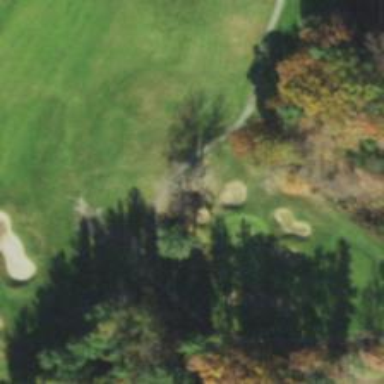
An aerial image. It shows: Golf hole.